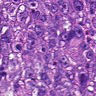
Metastatic tissue present: yes